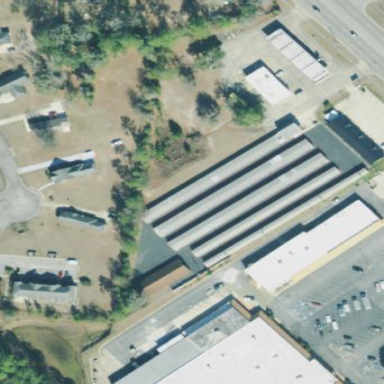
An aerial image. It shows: Commercial building.